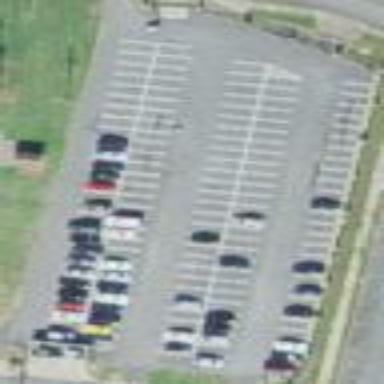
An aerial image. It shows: Parking area.